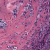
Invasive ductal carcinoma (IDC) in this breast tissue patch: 1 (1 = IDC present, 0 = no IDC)